Question: Here is problem in detail:

I want to populate the data from source table t1 into destination table t2,t3 and t4. Now,
what i'm doing , first i'm inserting into t2 as :
'''
insert into t2(t2.t2Data0, t2.t2Data1)
select t1.t2Data0,t1.t2.Data1 from t1
'''
Now, for insertion in t3 and t4, i need some script which can take data for ID col from t2
and rest of columns data from t1.
Any answer will be much appreciated. Thanks
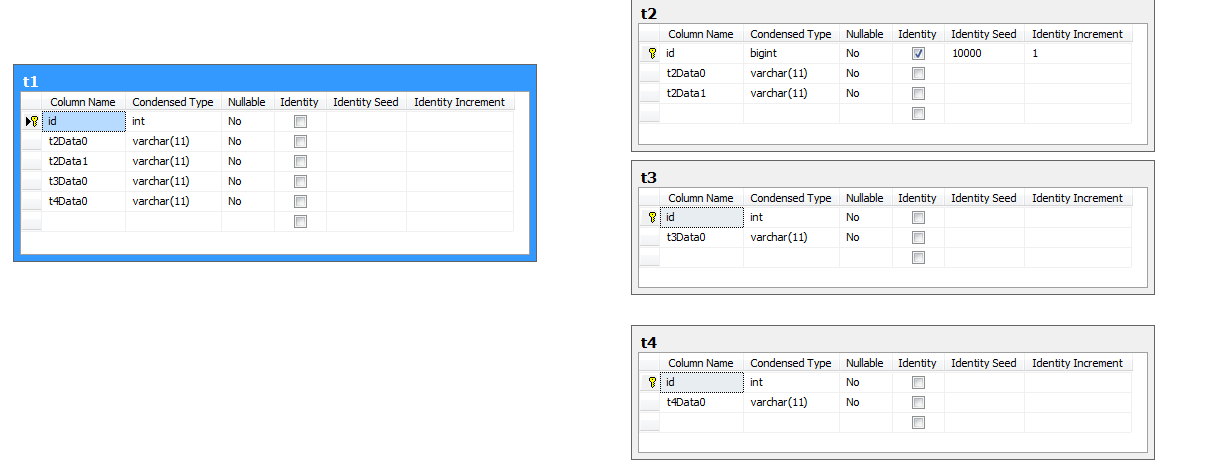
Answer: If I'm understanding your question correctly, after you insert your rows into t2, you want to use it's identity field to help populate t3 and t4?
If so, you can just use a 'JOIN':
'''
INSERT INTO t3
SELECT t2.id, t1.t3Data0
FROM t1
INNER JOIN t2 ON t1.t2Data0 = t2.tdData0 AND t1.t2Data1 = t2.tdData1
INSERT INTO t4
SELECT t2.id, t1.t4Data0
FROM t1
INNER JOIN t2 ON t1.t2Data0 = t2.tdData0 AND t1.t2Data1 = t2.tdData1
'''